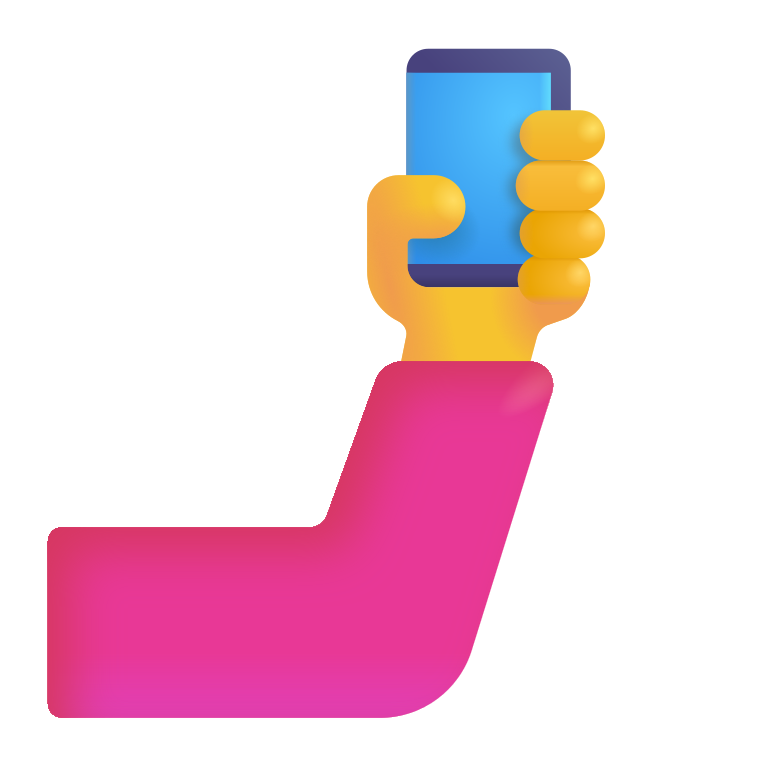
selfie color default